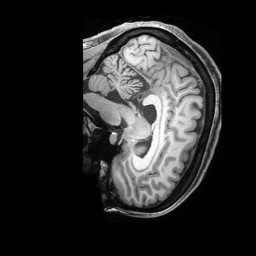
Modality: T1w
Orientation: sagittal
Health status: healthy
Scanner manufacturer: siemens
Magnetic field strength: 3 T
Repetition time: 2.4 s
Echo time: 0.00201 s